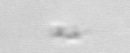
Label: detritus